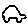
Label: car